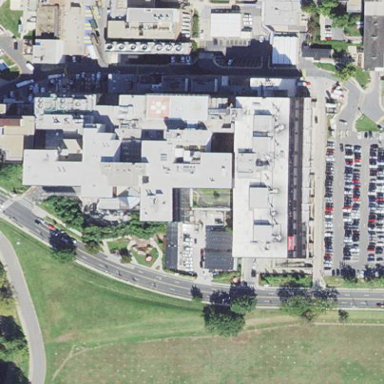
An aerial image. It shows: Healthcare facility identified as hospital.